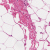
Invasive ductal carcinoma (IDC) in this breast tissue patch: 0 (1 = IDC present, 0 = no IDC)